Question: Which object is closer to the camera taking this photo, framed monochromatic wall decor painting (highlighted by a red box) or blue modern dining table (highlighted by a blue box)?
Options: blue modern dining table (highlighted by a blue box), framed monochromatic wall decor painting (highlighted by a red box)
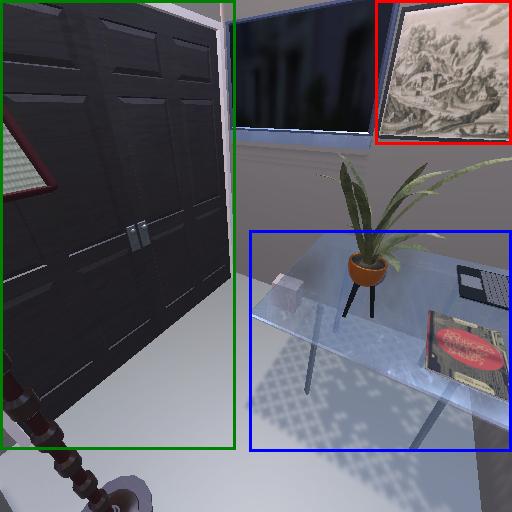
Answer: blue modern dining table (highlighted by a blue box)